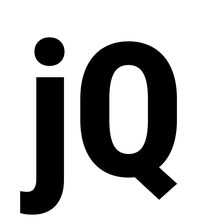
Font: Roboto_Condensed_ExtraBold